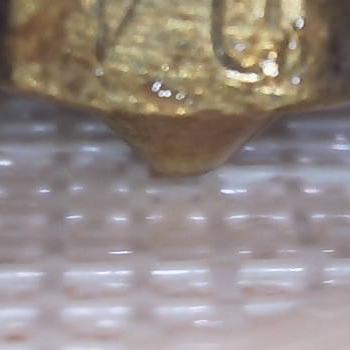
Flow rate: 62%